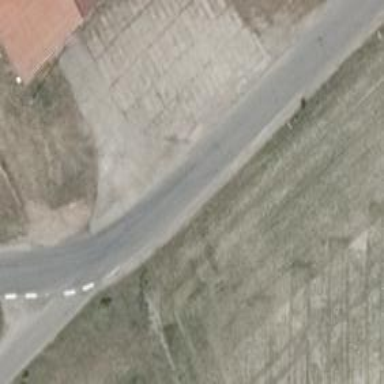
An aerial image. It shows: Tertiary road with asphalt surface.